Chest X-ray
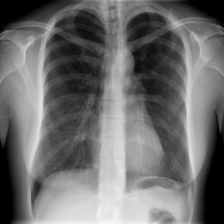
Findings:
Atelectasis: negative
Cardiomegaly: negative
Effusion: negative
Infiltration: positive
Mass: negative
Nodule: negative
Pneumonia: negative
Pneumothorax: negative
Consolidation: negative
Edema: negative
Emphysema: negative
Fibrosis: negative
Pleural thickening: negative
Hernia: negative